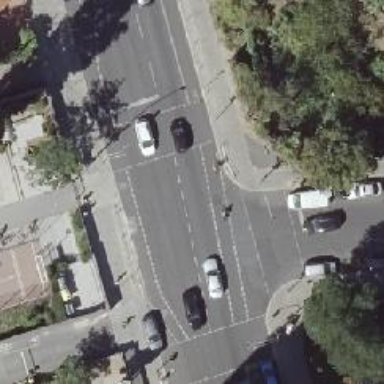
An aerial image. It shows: Road crossing with traffic signals.